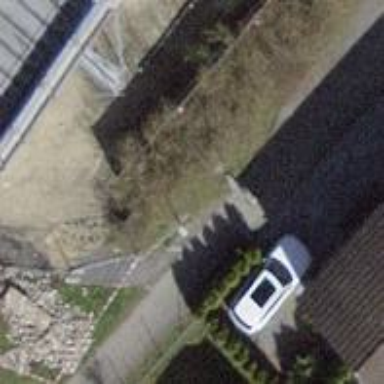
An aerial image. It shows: Cycle barrier.